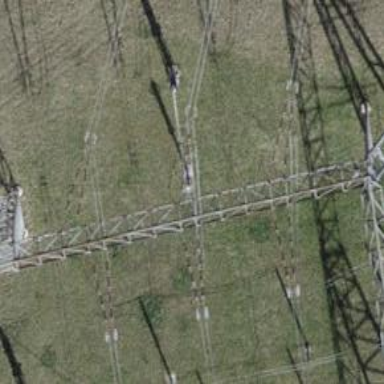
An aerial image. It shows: Insulator used in power systems.